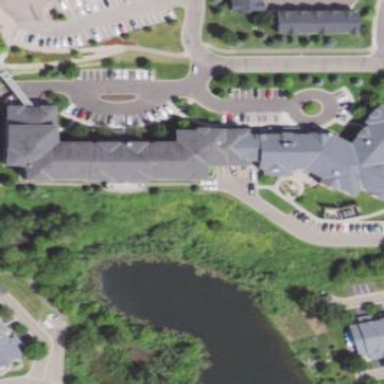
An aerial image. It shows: Nursing home.